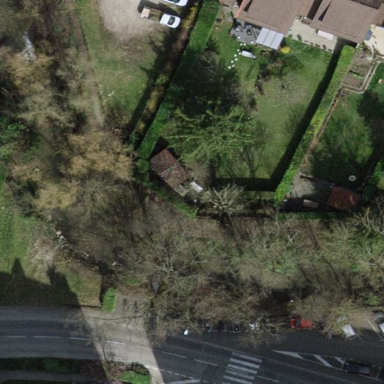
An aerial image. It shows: Garden surrounded by fence.